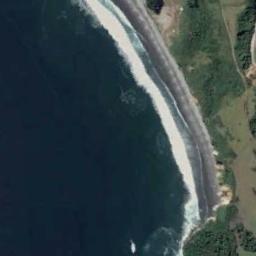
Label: beach